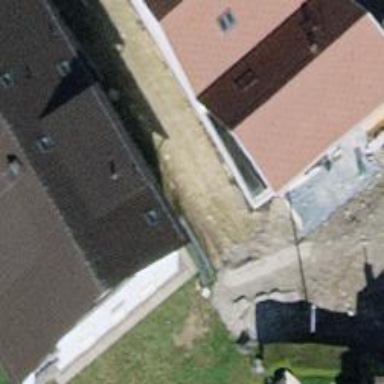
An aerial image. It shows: Detached building with pitched roof.